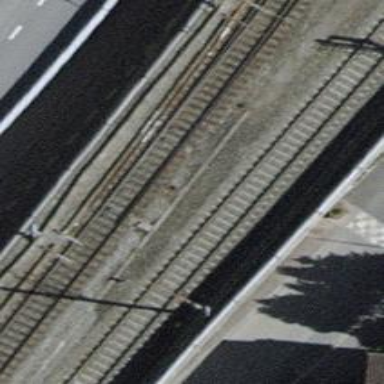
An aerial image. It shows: Railway with electrified contact lines.